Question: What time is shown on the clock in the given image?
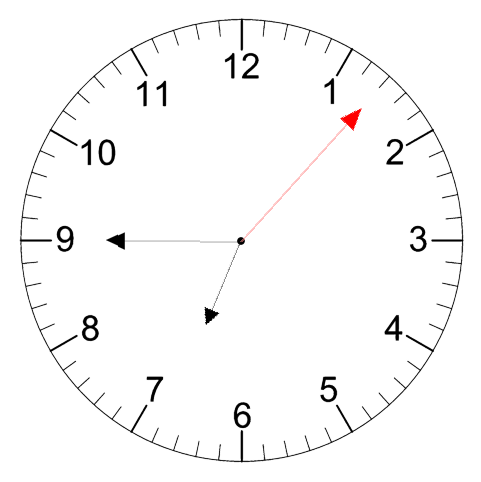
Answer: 06:45:07